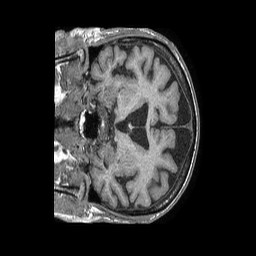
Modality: T1w
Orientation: coronal
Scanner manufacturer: philips
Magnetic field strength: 1.5 T
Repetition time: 0.007847 s
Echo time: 0.003668 s